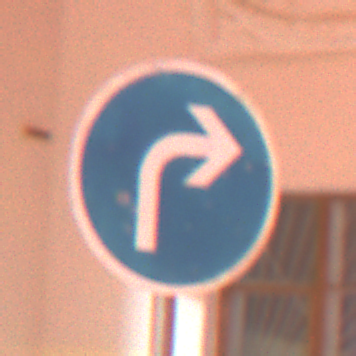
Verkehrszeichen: VorgeschriebeneFahrtrichtungRechts
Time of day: Night
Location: Outdoor (Urban)
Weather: Overcast
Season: Winter
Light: Artificial